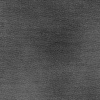
Atmospheric dust classification: dusty